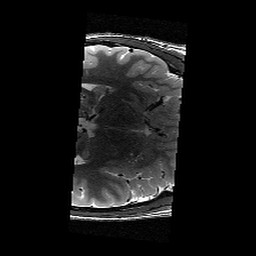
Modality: T2w
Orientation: axial
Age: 13
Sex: male
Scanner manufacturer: siemens
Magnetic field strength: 3 T
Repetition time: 9.23 s
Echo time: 0.067 s